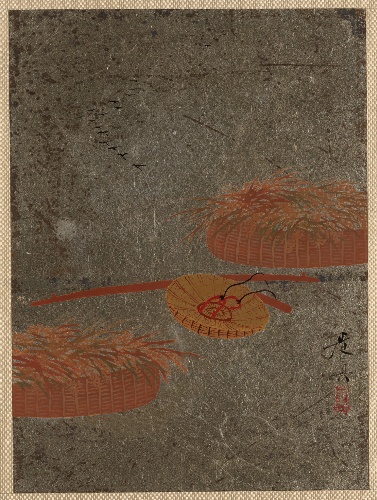
Title: 柴田是真筆籠・菅笠図|Flower Baskets and Farmer's Hat
Artist: Shibata Zeshin
Artist bio: Japanese, 1807–1891
Date: ca. 1880s
Object type: Album leaf
Classification: Paintings
Medium: Album leaf; lacquer, ink, and silver leaf on paper
Culture: Japan
Period: Meiji period (1868–1912)
Dimensions: 4 3/4 x 3 1/2 in. (12.1 x 8.9 cm)
Department: Asian Art
Credit line: The Howard Mansfield Collection, Purchase, Rogers Fund, 1936
Accession year: 1936
Repository: Metropolitan Museum of Art, New York, NY
Tags: Baskets|Hats